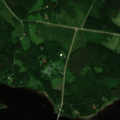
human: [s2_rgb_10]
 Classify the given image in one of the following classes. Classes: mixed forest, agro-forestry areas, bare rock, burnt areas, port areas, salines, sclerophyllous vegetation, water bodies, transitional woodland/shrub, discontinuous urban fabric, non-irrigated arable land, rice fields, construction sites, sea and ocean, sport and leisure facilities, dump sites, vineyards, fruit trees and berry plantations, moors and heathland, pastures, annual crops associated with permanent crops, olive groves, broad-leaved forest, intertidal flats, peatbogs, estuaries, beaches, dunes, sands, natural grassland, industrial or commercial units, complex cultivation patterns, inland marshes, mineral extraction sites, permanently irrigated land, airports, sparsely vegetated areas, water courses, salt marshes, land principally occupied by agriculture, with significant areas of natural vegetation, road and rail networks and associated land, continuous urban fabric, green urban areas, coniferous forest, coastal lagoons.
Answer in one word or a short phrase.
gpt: land principally occupied by agriculture, with significant areas of natural vegetation, broad-leaved forest, coniferous forest, mixed forest, transitional woodland/shrub, water bodies